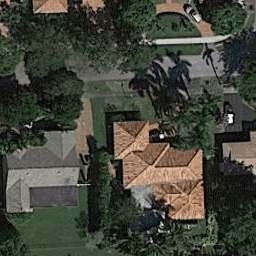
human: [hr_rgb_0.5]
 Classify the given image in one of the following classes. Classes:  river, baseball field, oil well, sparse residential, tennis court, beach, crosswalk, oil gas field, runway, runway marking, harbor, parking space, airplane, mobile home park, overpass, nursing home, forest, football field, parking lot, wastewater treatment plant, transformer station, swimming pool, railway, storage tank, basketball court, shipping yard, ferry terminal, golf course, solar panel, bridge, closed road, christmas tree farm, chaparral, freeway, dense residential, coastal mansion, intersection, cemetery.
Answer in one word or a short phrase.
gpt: sparse residential